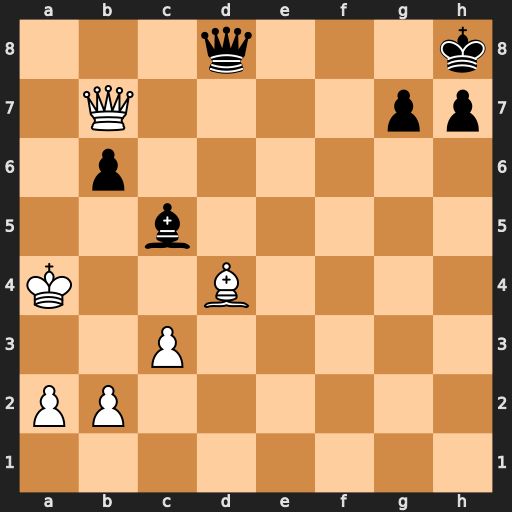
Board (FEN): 3q3k/1Q4pp/1p6/2b5/K2B4/2P5/PP6/8
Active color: w
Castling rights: -
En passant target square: -
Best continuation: Qxg7#